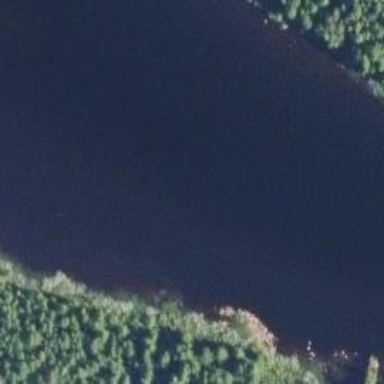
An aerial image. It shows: Beautiful view of river.